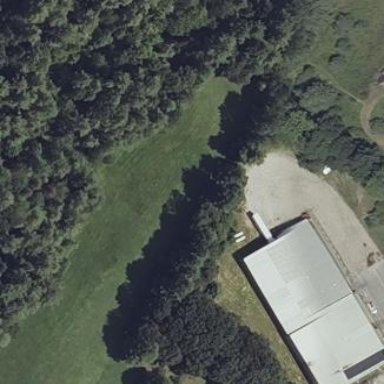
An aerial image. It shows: Warehouse.